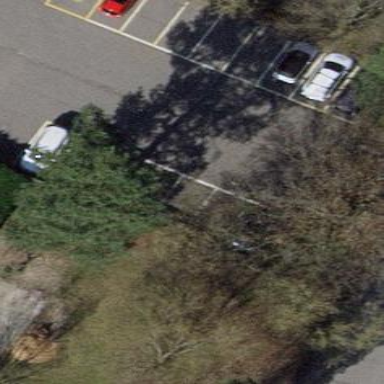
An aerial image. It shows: Parking area with surface.